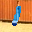
Label: 1